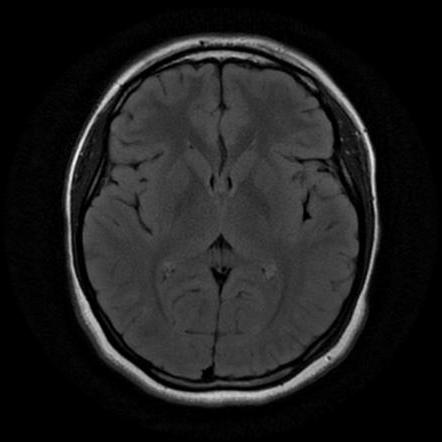
Label: notumor